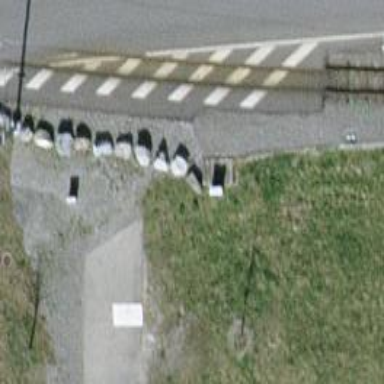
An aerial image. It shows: Block barrier.